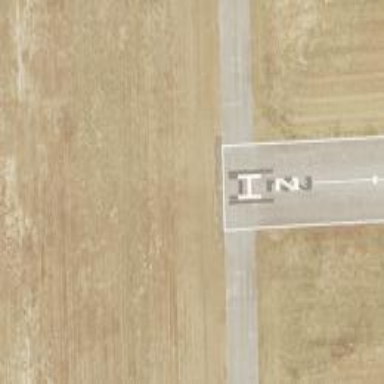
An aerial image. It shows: Runway surface made of asphalt at airport.